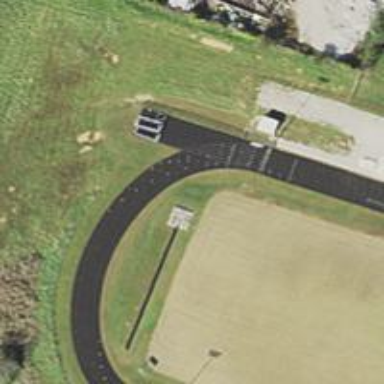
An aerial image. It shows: Track in leisure land.